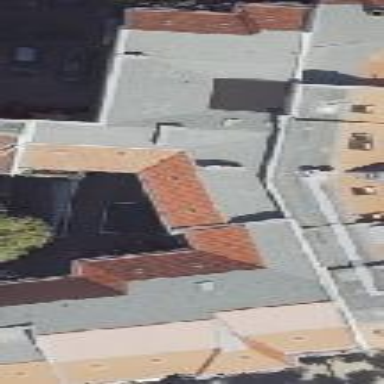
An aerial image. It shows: Apartment building with double saltbox roof shape.